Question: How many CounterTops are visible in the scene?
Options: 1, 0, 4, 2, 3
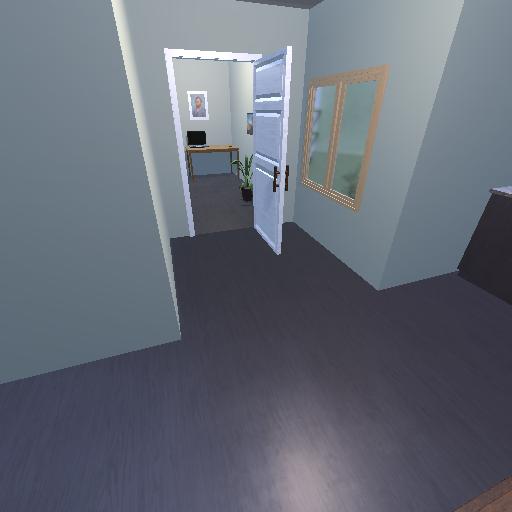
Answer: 1